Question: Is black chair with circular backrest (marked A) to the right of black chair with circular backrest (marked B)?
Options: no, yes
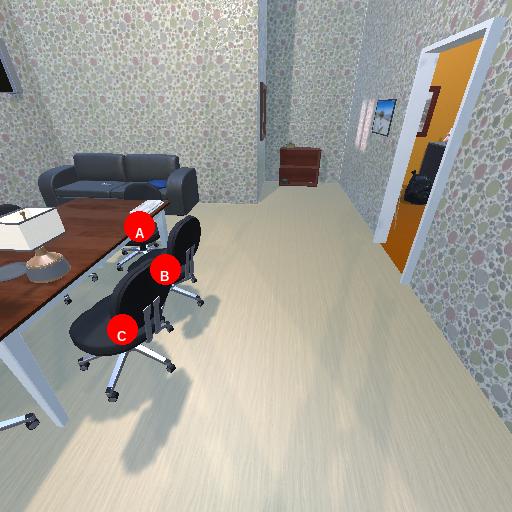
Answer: no